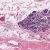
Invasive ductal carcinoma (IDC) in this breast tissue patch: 0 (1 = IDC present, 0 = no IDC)